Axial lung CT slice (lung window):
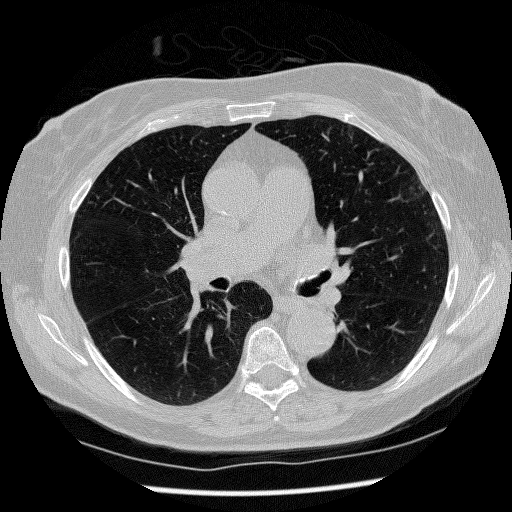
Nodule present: no